Question: I have a requirement to display some data to a user.
The data is displayed as "Label: InputForLabel" and will have two columns. It looks like this:

I started by just using a table with four columns for every row. Each column has a width of 25% and the table has a width of 100% -- so this gives the display we see above.
'''
.ContentTable {
width: 100%;
}
.ContentTable tr {
height: 18px;
}
.ContentTable tr td{
width: 25%;
}
'''
Now, I have an additional requirement to be able to dynamically remove a given item and its label. If I just hide the item/label - a gap would be left in the table. I'm hoping to always have 2 item/labels displayed per row and have everything just sort of collapse upwards as item/labels are hidden.
Does this sound like something divs would be able to do more easily? Or is there a way to tell a table object "Always have this many columns for each row. If a column is hidden, pull up the first column from the next row and slide everything forward"?
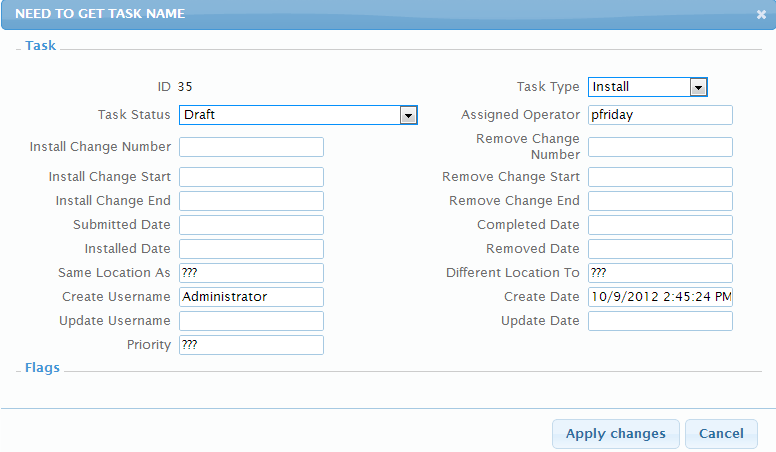
Answer: There is no point in having one big table, so even if you stay with a markup made of tables, you should split it into two columns (which will makes your problem about showing/hiding some rows of one of the column disappear :o).
Then, we could ask the question weither or not the table layout is suited when you have split the content into two columns : I think MasterAM is right and you should give it a try using 'ul' for this kind of layout (and hiding just an element of a list is still as easy as it is with a row in a table)